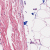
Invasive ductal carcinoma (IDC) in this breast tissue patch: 0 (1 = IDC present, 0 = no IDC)